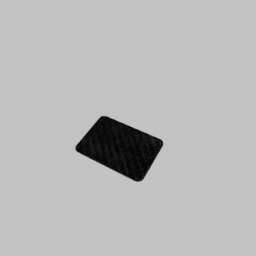
Label: decoration